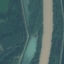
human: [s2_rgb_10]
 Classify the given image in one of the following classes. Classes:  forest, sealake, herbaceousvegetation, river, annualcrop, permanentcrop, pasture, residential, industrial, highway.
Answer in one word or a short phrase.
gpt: River